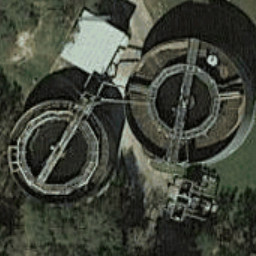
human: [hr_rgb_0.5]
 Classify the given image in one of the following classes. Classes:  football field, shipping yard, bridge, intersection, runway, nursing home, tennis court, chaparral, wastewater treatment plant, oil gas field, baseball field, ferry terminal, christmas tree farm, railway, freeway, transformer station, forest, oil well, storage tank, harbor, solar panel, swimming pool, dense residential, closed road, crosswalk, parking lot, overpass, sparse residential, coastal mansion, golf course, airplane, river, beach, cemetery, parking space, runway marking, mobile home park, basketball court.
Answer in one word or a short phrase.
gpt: wastewater treatment plant